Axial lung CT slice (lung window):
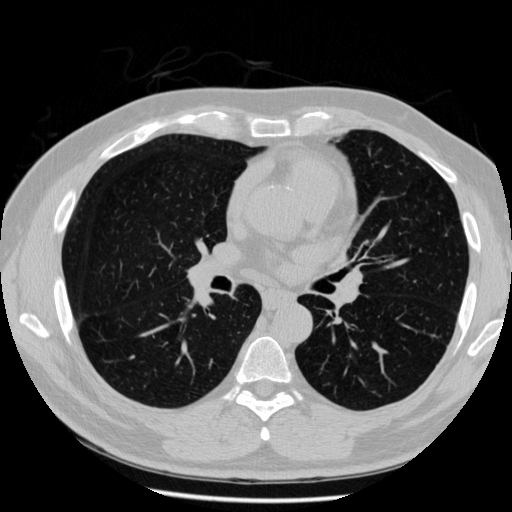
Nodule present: no